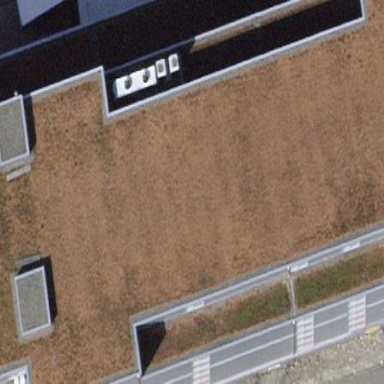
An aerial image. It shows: Flat-roofed commercial building.